Interaction volume radius: 5 \u00c5
Interaction volume height: 40 \u00c5
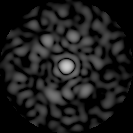
Disorder parameter: 0.8434